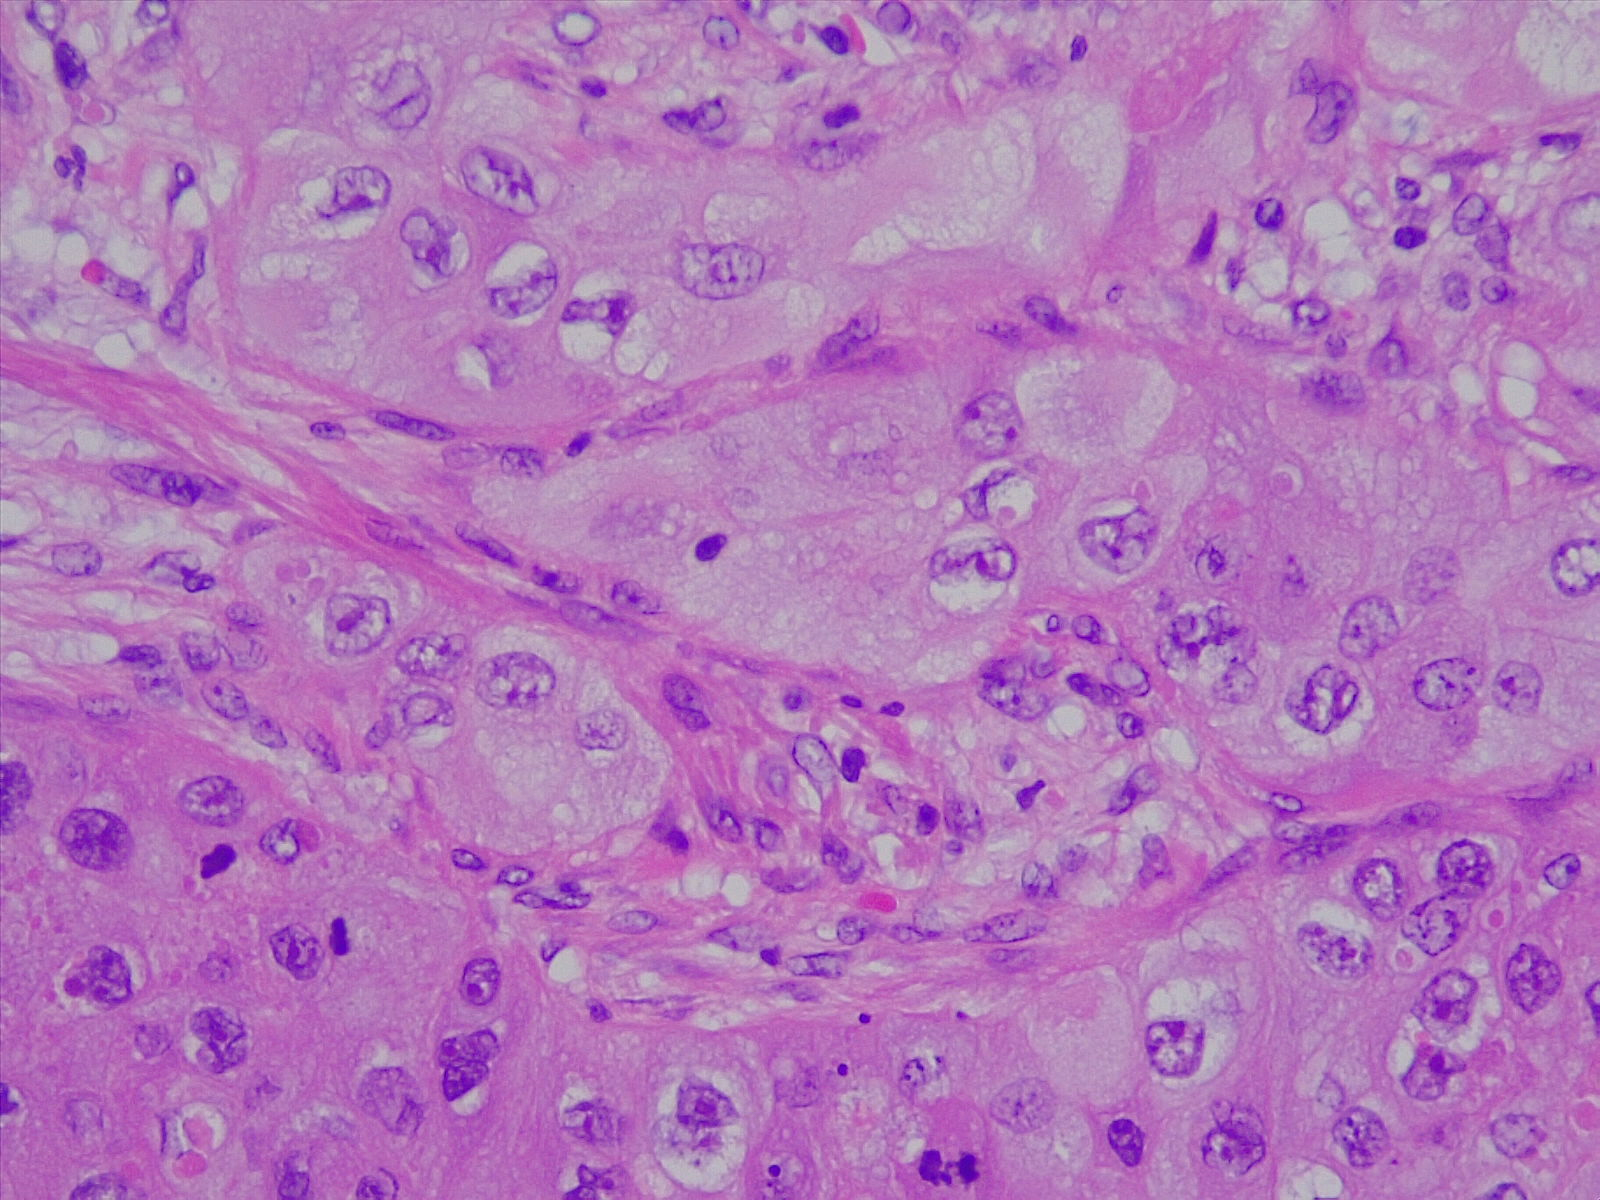
Label: lung squamous cell carcinoma, poorly differentiated